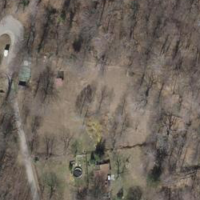
EUNIS habitat code: 41
Species observed at this site:
Diospyros lotus
Neotinea ustulata